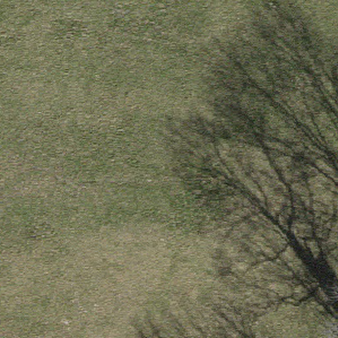
Label: other